【题型】填空题　【知识点】平面几何　【难度】easy
在 $\triangle ABC$ 中，$AD$、$CE$ 是高，$AD$、$CE$ 交于点 $F$，$AF = BC$，连接 $BF$，$AE = 3BE$，$\triangle ABC$ 的面积为 7，则 $\triangle AFC$ 的面积等于 \_\_\_\_\_\_。

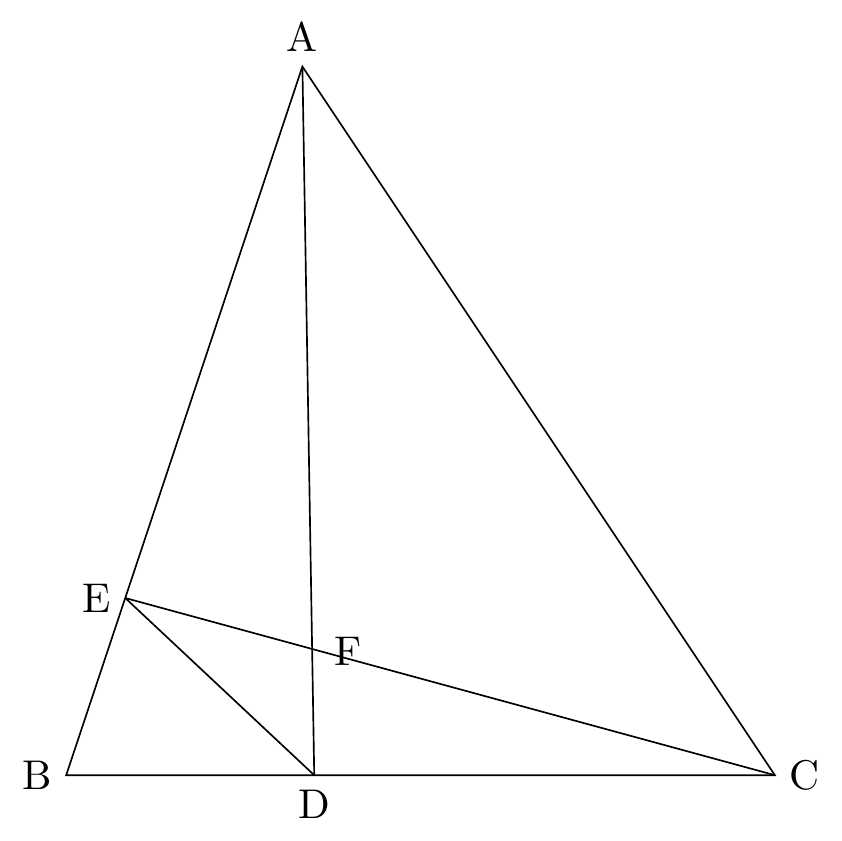
【解答】
解：$\because$ 在 $\triangle ABC$ 中，$AD$、$CE$ 是高，

$\therefore \angle AEC = \angle ADC = \angle BEC = 90^\circ$，

$\therefore \angle AFE = \angle CFD$，$\angle AEF + \angle AFE + \angle EAF = 180^\circ$，$\angle CDF + \angle CFD + \angle DCF = 180^\circ$，

$\therefore \angle EAF = \angle ECB$，

又 $\because AF = BC$，

$\therefore \triangle EAF \cong \triangle ECB$ (AAS)，

$\therefore AE = CE$，$BE = FE$，

$\because AE = 3BE$，

$\therefore AE = CE = 3BE = 3EF$，

$\therefore AE = \dfrac{3}{4} AB$，$CF = \dfrac{2}{3} CE$，

$\therefore S_{\triangle ACE} = \dfrac{3}{4} S_{\triangle ABC} = \dfrac{21}{4}$，

$\therefore S_{\triangle ACF} = \dfrac{2}{3} S_{\triangle ACE} = \dfrac{7}{2}$，

故答案为：$\dfrac{7}{2}$.